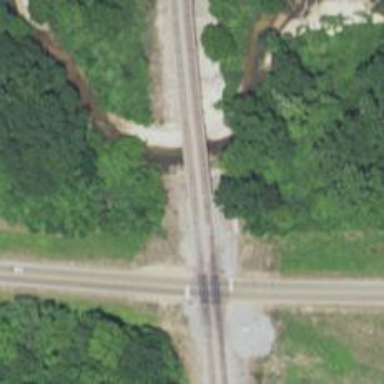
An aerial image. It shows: Bridge over railway line.